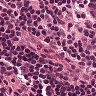
Metastatic tissue present: no